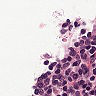
Metastatic tissue present: no